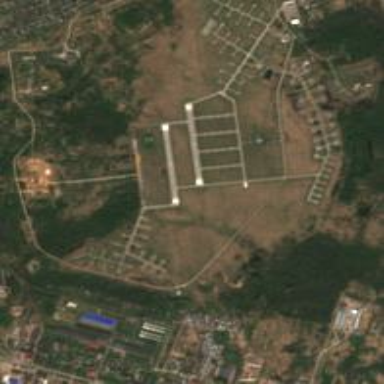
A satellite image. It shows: Military airfield located within aerodrome.